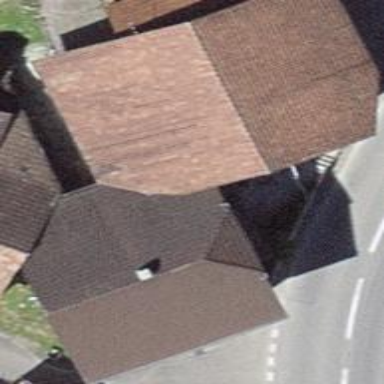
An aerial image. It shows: Building with tiled roof.